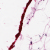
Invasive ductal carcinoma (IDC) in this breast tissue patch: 0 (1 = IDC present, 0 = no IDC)